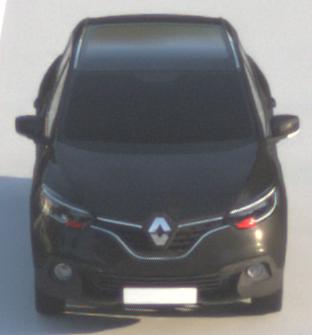
Make: Renault
Model: Kadjar ENERGY TCe 130
Detailed model: Kadjar
Model produced from: 2015/05
Model produced until: 2018/08
Doors: 5
Color: black
Road condition: dry road
Daytime: sunrise or sunset
Contrast: medium contrast